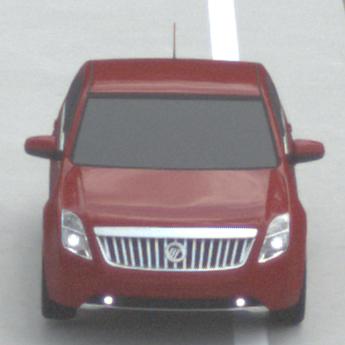
Make: Mercury
Model: Milan
Detailed model: -
Model produced from: 2009
Model produced until: 2010
Doors: 4
Color: red
Road condition: dry road
Daytime: morning or afternoon
Contrast: low contrast